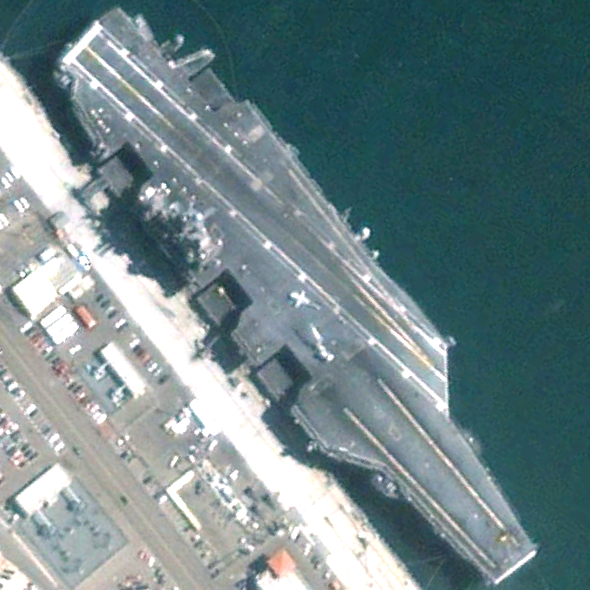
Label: aircraft_carrier